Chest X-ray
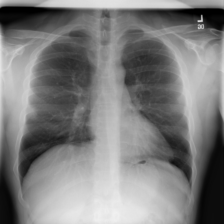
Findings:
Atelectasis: negative
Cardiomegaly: negative
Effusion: negative
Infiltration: negative
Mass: negative
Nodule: negative
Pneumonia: negative
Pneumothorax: negative
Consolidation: negative
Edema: negative
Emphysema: negative
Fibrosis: negative
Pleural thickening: negative
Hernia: negative